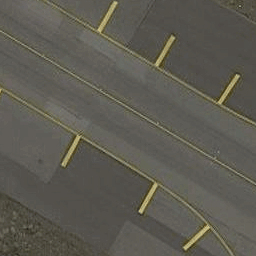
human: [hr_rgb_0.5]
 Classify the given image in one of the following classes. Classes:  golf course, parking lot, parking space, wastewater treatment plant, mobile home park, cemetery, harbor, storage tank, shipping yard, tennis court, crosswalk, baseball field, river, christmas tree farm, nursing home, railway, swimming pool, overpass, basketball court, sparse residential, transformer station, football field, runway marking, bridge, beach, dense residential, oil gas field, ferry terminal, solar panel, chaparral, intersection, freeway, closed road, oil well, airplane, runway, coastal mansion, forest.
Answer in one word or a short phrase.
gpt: runway marking